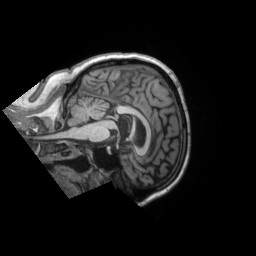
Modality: T1w
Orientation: sagittal
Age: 57
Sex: male
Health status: ill
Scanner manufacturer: siemens
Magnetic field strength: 3 T
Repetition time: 2.2 s
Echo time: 0.00157 s